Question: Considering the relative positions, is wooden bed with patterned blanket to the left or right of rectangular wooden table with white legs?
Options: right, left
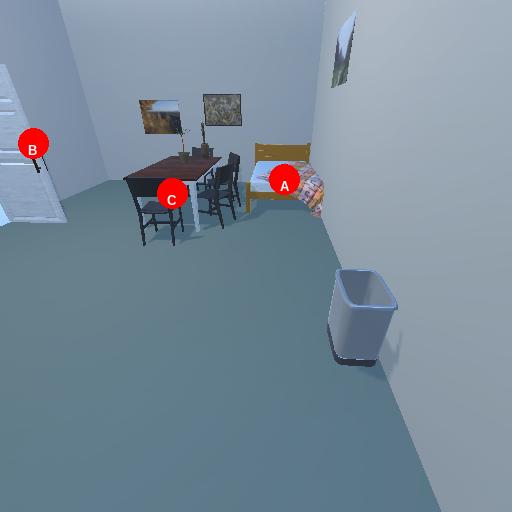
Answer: right